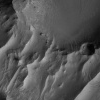
Atmospheric dust classification: not_dusty